Question: Been working on this error for a while now... In netbeans a new servlet created from the Servlet wizard will throw a 500 internal server error. Other times it won't find the server class:
'''
HTTP Status 500 - Internal Server Error
type Exception report
messageInternal Server Error
descriptionThe server encountered an internal error that prevented it from fulfilling this request.
exception
javax.servlet.ServletException: Wrapper cannot find servlet class java.markbratanov.domain.login or a class it depends on
root cause
java.lang.ClassNotFoundException: java.markbratanov.domain.login
note The full stack traces of the exception and its root causes are available in the GlassFish Server Open Source Edition 4.0 logs.
GlassFish Server Open Source Edition 4.0
'''
I've rebuilt the project, cleaned it... checked web.xml, still see the same problem.
'''
<?xml version="1.0" encoding="UTF-8"?>
<web-app version="3.1" xmlns="http://xmlns.jcp.org/xml/ns/javaee" xmlns:xsi="http://www.w3.org/2001/XMLSchema-instance" xsi:schemaLocation="http://xmlns.jcp.org/xml/ns/javaee http://xmlns.jcp.org/xml/ns/javaee/web-app_3_1.xsd">
<context-param>
<param-name>contextConfigLocation</param-name>
<param-value>/WEB-INF/applicationContext.xml</param-value>
</context-param>
<listener>
<listener-class>org.springframework.web.context.ContextLoaderListener</listener-class>
</listener>
<servlet>
<servlet-name>dispatcher</servlet-name>
<servlet-class>org.springframework.web.servlet.DispatcherServlet</servlet-class>
<load-on-startup>2</load-on-startup>
</servlet>
<servlet>
<servlet-name>accountInformation</servlet-name>
<servlet-class>markbratanov.domain.AccountInformation</servlet-class>
</servlet>
<servlet>
<servlet-name>transferFunds</servlet-name>
<servlet-class>AccountTransfers</servlet-class>
</servlet>
<servlet>
<servlet-name>login</servlet-name>
<servlet-class>java.markbratanov.domain.login</servlet-class>
</servlet>
<servlet-mapping>
<servlet-name>dispatcher</servlet-name>
<url-pattern>*.htm</url-pattern>
</servlet-mapping>
<servlet-mapping>
<servlet-name>accountInformation</servlet-name>
<url-pattern>/accountInformation</url-pattern>
</servlet-mapping>
<servlet-mapping>
<servlet-name>transferFunds</servlet-name>
<url-pattern>/transferFunds</url-pattern>
</servlet-mapping>
<servlet-mapping>
<servlet-name>login</servlet-name>
<url-pattern>/login</url-pattern>
</servlet-mapping>
<session-config>
<session-timeout>
30
</session-timeout>
</session-config>
<welcome-file-list>
<welcome-file>redirect.jsp</welcome-file>
</welcome-file-list>
</web-app>
'''
'''
package java.markbratanov.domain;
import java.io.IOException;
import java.io.PrintWriter;
import javax.servlet.ServletException;
import javax.servlet.http.HttpServlet;
import javax.servlet.http.HttpServletRequest;
import javax.servlet.http.HttpServletResponse;
/**
*
* @author Mark
*/
public class login extends HttpServlet {
/**
* Processes requests for both HTTP <code>GET</code> and <code>POST</code>
* methods.
*
* @param request servlet request
* @param response servlet response
* @throws ServletException if a servlet-specific error occurs
* @throws IOException if an I/O error occurs
*/
protected void processRequest(HttpServletRequest request, HttpServletResponse response)
throws ServletException, IOException {
response.setContentType("text/html;charset=UTF-8");
try (PrintWriter out = response.getWriter()) {
/* TODO output your page here. You may use following sample code. */
out.println("<!DOCTYPE html>");
out.println("<html>");
out.println("<head>");
out.println("<title>Servlet login</title>");
out.println("</head>");
out.println("<body>");
out.println("<h1>Servlet login at " + request.getContextPath() + "</h1>");
out.println("</body>");
out.println("</html>");
}
}
// <editor-fold defaultstate="collapsed" desc="HttpServlet methods. Click on the + sign on the left to edit the code.">
/**
* Handles the HTTP <code>GET</code> method.
*
* @param request servlet request
* @param response servlet response
* @throws ServletException if a servlet-specific error occurs
* @throws IOException if an I/O error occurs
*/
@Override
protected void doGet(HttpServletRequest request, HttpServletResponse response)
throws ServletException, IOException {
processRequest(request, response);
}
/**
* Handles the HTTP <code>POST</code> method.
*
* @param request servlet request
* @param response servlet response
* @throws ServletException if a servlet-specific error occurs
* @throws IOException if an I/O error occurs
*/
@Override
protected void doPost(HttpServletRequest request, HttpServletResponse response)
throws ServletException, IOException {
processRequest(request, response);
}
/**
* Returns a short description of the servlet.
*
* @return a String containing servlet description
*/
@Override
public String getServletInfo() {
return "Short description";
}// </editor-fold>
}
'''

Any help / comments / guidance would be greatly appreciated. I've spent more time debugging project than actually programming the project and it's driving me crazy.
Thanks
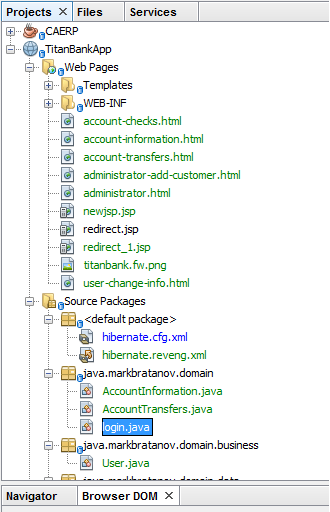
Answer: You use as part of the name of your packages. .
Rename your packages and try again.